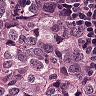
Metastatic tissue present: yes